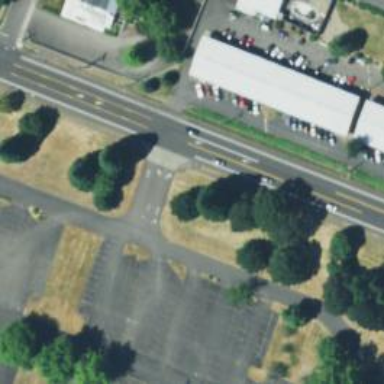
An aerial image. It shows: Secondary road with asphalt surface and sidewalk on the left.